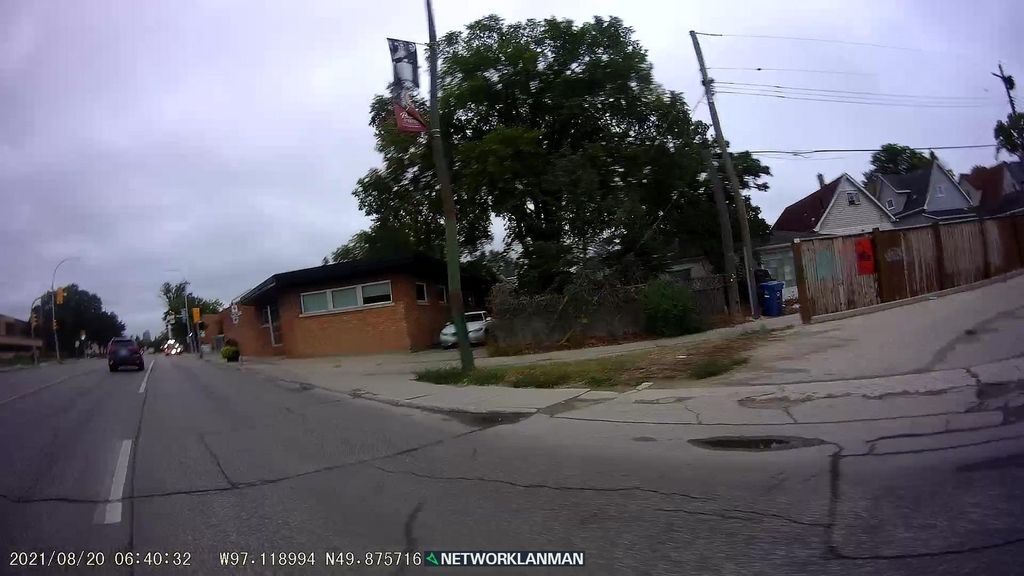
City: winnipeg